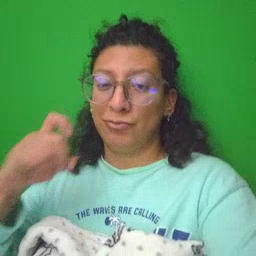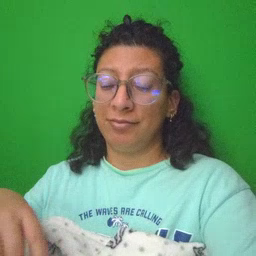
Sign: dryer